Aerial crown-view tile of a tropical tree (Barro Colorado Island, Panama), acquired 20250217:
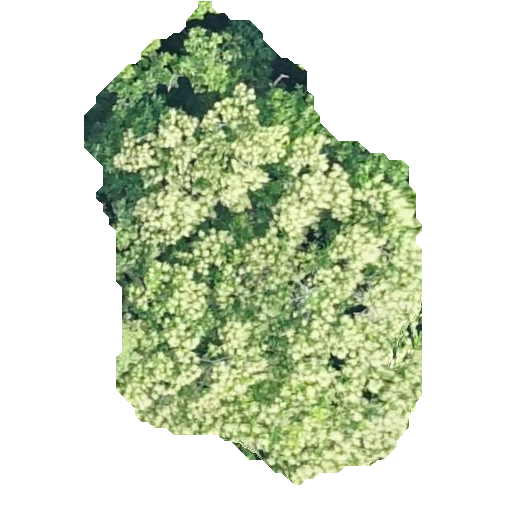
Species: Anacardium excelsum
GBIF accepted scientific name: Anacardium excelsum
Crown area: 167.186 m²